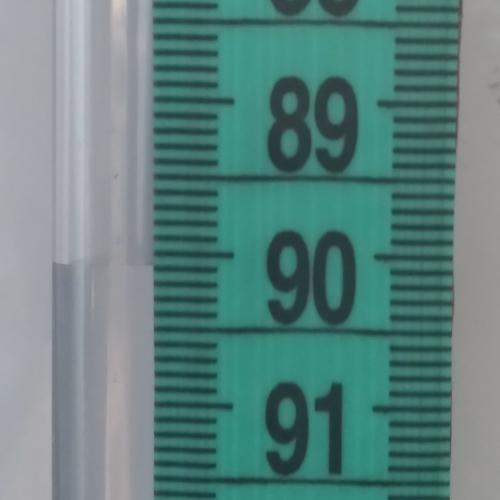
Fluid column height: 90.1 cm